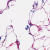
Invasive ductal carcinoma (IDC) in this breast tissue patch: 0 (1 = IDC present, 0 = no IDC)